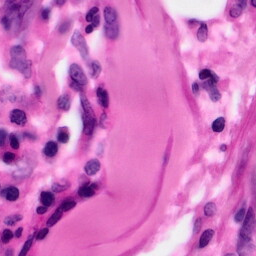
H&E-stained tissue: Pancreatic